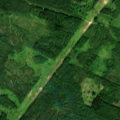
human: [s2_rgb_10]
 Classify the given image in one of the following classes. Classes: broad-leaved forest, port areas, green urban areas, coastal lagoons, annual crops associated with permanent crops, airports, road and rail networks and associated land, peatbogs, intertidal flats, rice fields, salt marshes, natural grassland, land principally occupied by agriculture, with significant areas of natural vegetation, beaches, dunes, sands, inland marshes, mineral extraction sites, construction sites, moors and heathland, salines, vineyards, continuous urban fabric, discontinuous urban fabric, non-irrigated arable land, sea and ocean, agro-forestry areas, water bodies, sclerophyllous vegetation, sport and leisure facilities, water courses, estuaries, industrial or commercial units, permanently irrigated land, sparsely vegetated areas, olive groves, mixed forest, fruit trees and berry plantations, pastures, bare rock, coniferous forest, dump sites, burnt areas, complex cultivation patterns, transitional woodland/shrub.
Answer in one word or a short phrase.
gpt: coniferous forest, mixed forest, transitional woodland/shrub